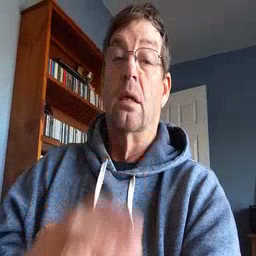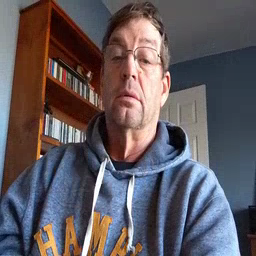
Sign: mad